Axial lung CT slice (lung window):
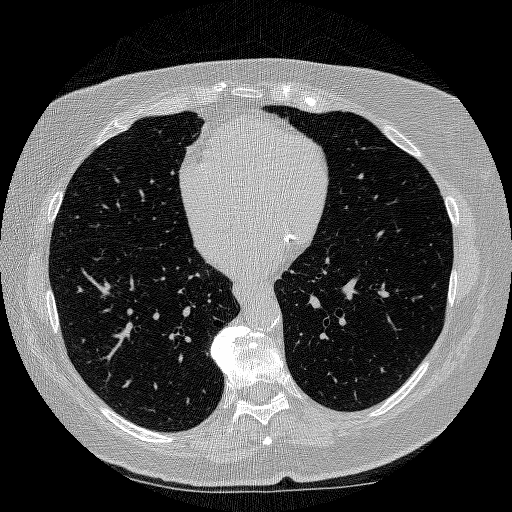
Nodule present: no